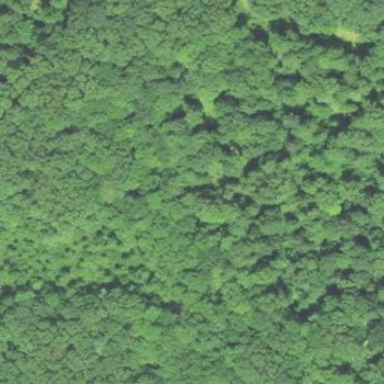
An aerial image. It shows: Nature reserve surrounded by woodland.